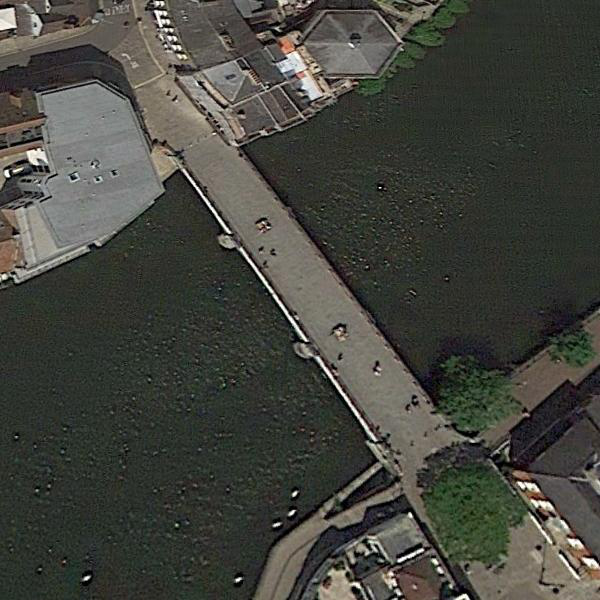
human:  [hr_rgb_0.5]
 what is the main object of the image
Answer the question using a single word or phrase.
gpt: bridge